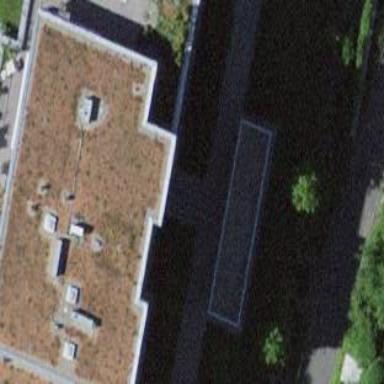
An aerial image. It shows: Building with apartments and flat roof.